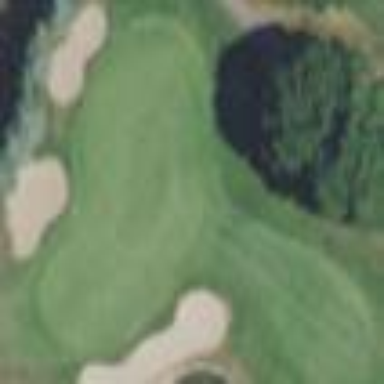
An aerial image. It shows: Grassy fairway on golf course.